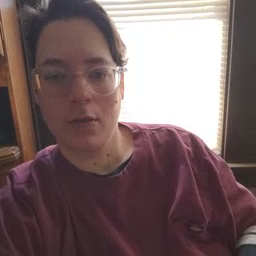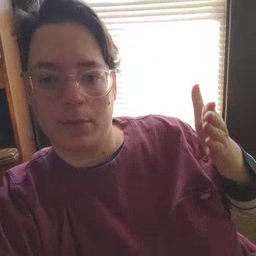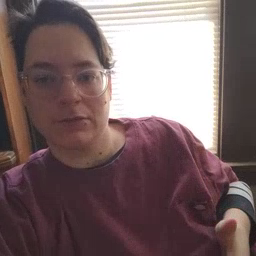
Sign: beside